Question: I'm struggling with a rendering issue using Django Grappelli and Django Multiselectfield together in the admin-site. The checkbox labels are misaligned:

Grappelli defines two CSS classes:
'''
.aligned label {
display: block; float: left;
padding: 0 10px 6px 0;
width: 120px;
}
.aligned .vCheckboxLabel {
display: inline; float: none; clear: both;
margin: 0 0 0 10px; padding: 0;
}
'''
If I change the checkbox class to ".vCheckboxLabel" in the browser console, the labels are aligned correctly and there's no issue. However, I can't for the life of me find how to set the class in the admin template.
Using '{% if field.is_checkbox %}' in the Django admin template doesn't work because it's a multiselectfield, which is instead rendered as a list of checkboxes in '{{ field.field }}'.
How can I specify or override the class for MultiSelectField checkboxes in the template or elsewhere?
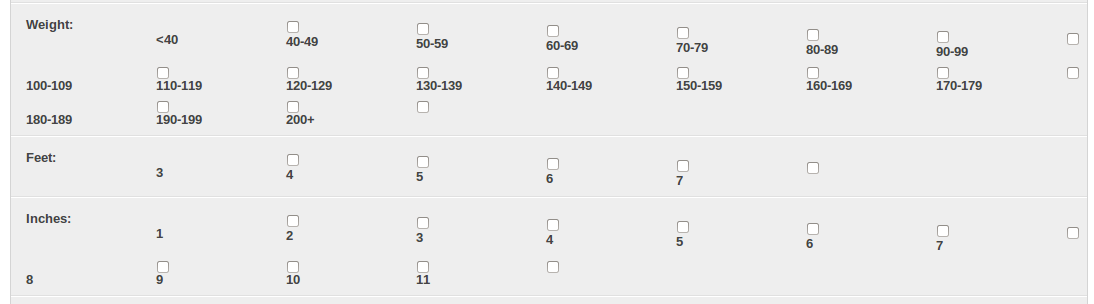
Answer: Add vCheckboxLabel in Model or Form class where you are defining that form.
If you are defining form using Form class then use:
'''
myfield = forms.BooleanField(widget=forms.CheckboxInput(attrs={'class':'vCheckboxLabel'}))
'''
If you are using models then add widget to the column. <URL>
For simplicity you can use java script on that page. Select checkbox class and change it to vCheckboxLabel. But it is not recommended.